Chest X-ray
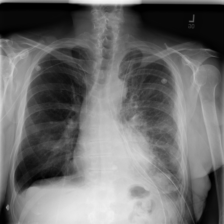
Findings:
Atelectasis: negative
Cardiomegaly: negative
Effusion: positive
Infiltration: positive
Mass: positive
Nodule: negative
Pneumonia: negative
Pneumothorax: negative
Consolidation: negative
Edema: negative
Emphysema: negative
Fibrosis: negative
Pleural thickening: positive
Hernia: negative